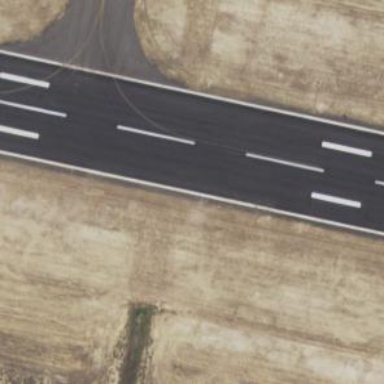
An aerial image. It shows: Asphalt runway at the airport.